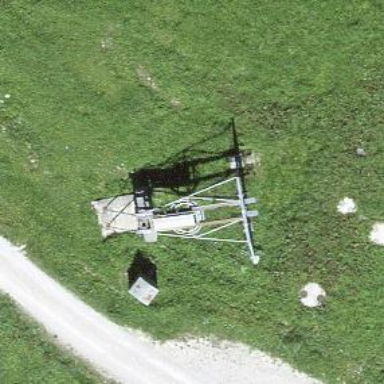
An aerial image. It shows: Pylon used for aerialway.